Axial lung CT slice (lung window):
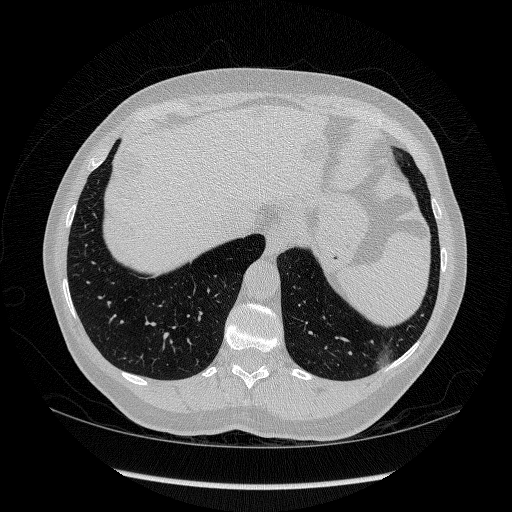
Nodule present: no